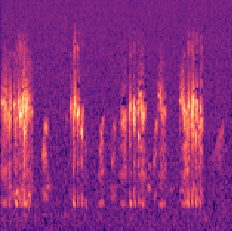
Sound class: Frog